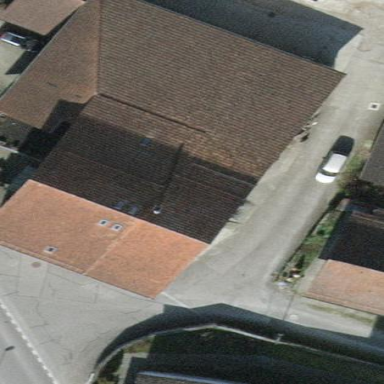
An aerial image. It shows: Farm building with gabled roof.